Current action and preconditions to check: trajectory_clear

Your task: For each precondition in the list above, predict whether it will hold at this action.

Consider the current scene as observed from the mobile robot's camera, and analyze the predicted future states of all dynamic agents (e.g., people, animals, vehicles, or any moving entities) within the NEXT SECOND.

IMPORTANT: Only answer "very likely" if you are absolutely certain—based on strong, clear evidence—that a dynamic agent will violate the precondition in the predicted future state. Do NOT answer "very likely" for unlikely, ambiguous, or low-probability risks.

Ask yourself for each precondition: Is there a high probability, with clear and convincing evidence, that the predicted future states of any dynamic agent will interfere with the predicted future state of the currently executing action within the NEXT SECOND, causing that precondition to fail?

Assess the risk level based on these predictions. Use "likely" or "very likely" if motions create a clear risk of interference.

Use "neutral" or "improbable" if agents are nearby but their predicted paths are clearly diverging or non-conflicting.

Failure Risk Categories: "very improbable", "improbable", "neutral", "likely", "very likely"

Answer Format: Output ONLY the probability_of_failure value from these categories: "very improbable", "improbable", "neutral", "likely", "very likely"

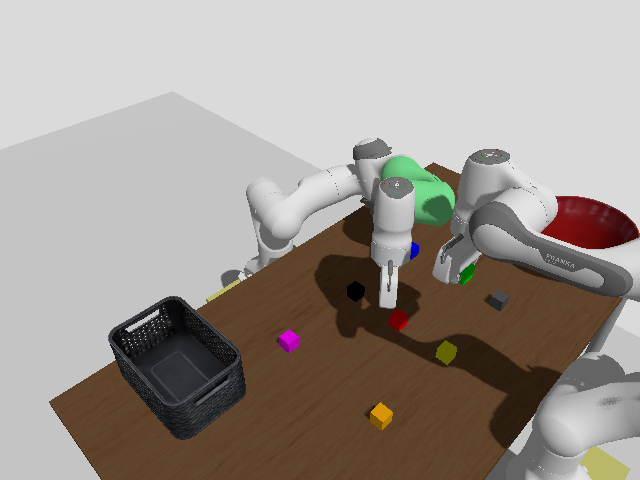

Answer: likely